Aerial crown-view tile of a tropical tree (Barro Colorado Island, Panama), acquired 20241112:
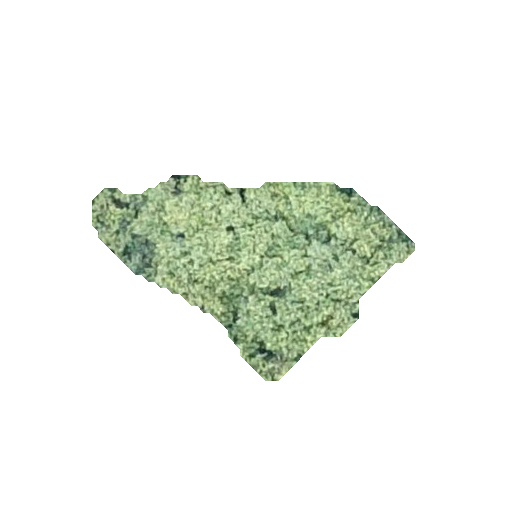
Species: Luehea seemannii
GBIF accepted scientific name: Luehea seemannii
Crown area: 59.172 m²